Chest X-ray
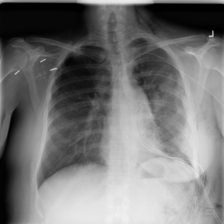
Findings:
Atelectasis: negative
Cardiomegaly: negative
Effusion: negative
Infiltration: negative
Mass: negative
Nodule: negative
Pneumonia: negative
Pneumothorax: positive
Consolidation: negative
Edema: negative
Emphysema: positive
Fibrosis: negative
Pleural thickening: negative
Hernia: negative